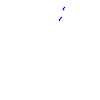
Particle: proton